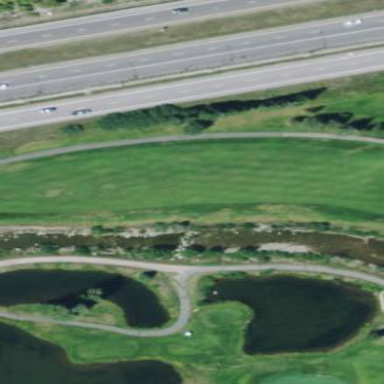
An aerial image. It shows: Grassy area designated as golf fairway.